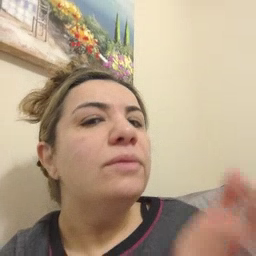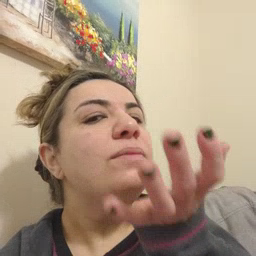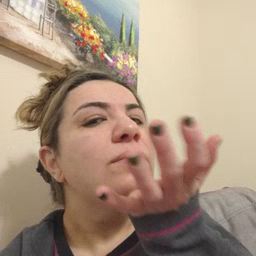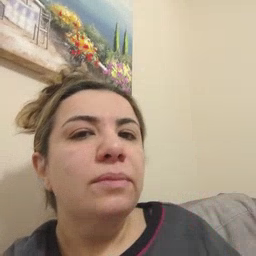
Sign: grass